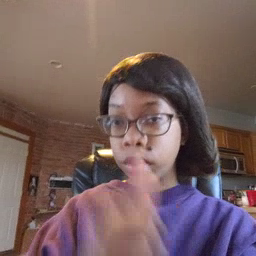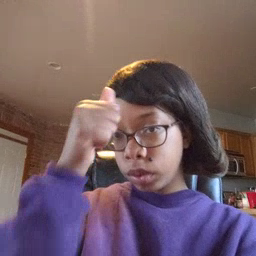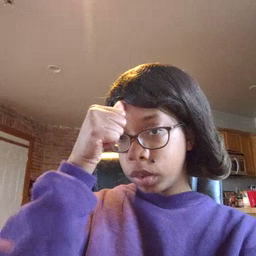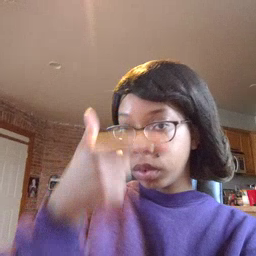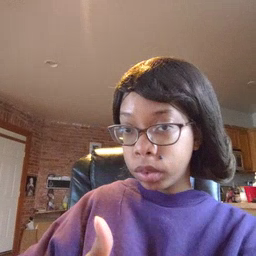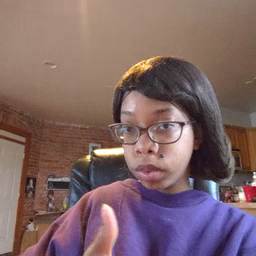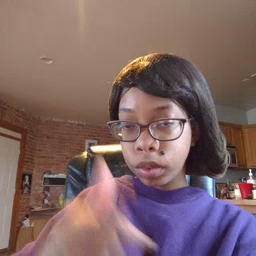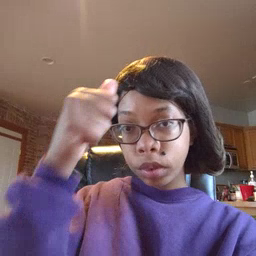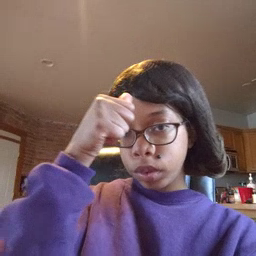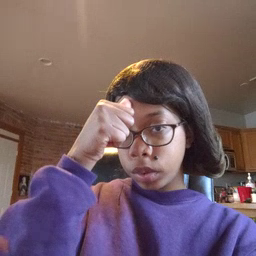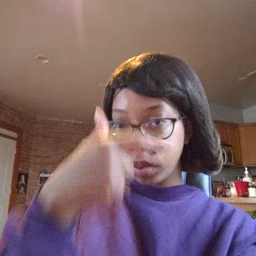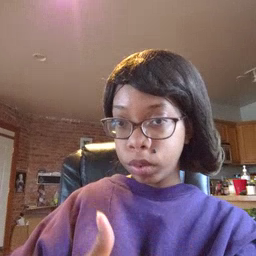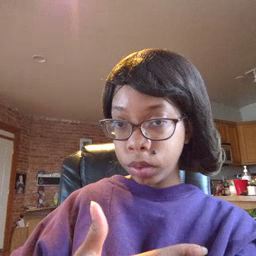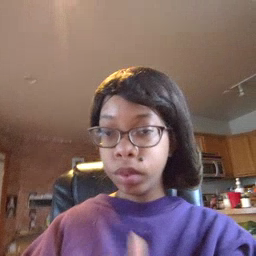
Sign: brother